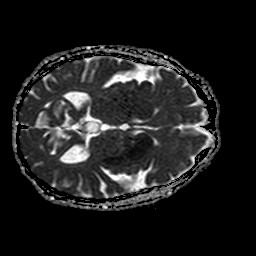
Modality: ADC
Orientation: axial
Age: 62
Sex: female
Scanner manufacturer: philips
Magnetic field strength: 1.5 T
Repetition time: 3.639 s
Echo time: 0.09255 s